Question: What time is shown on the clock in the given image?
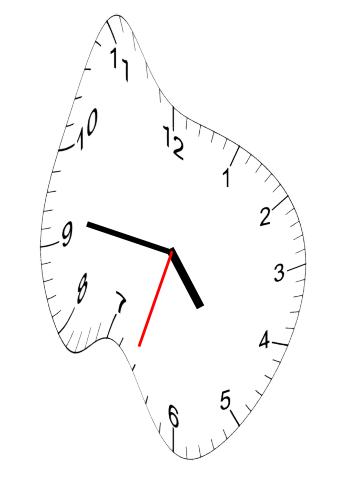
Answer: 04:46:33